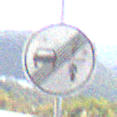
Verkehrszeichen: EndeVerbotUeberholenEinspurigeFahrzeuge
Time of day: MorningAfternoon
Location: Outdoor (RoadRail)
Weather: PartlyCloudy
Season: NotSpecified
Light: Natural